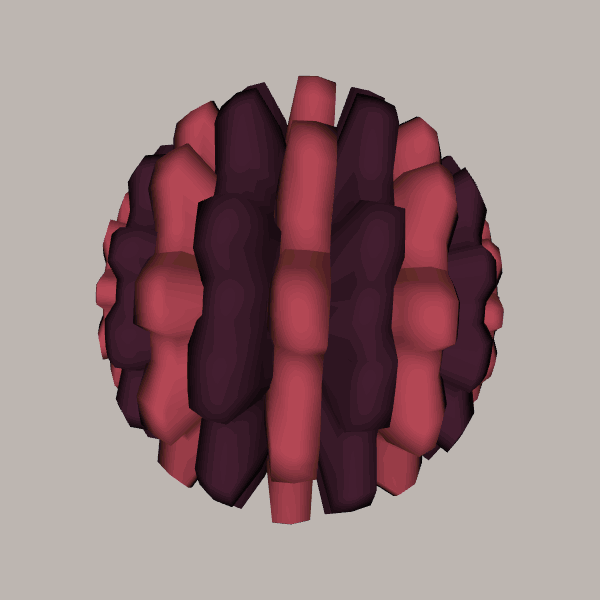
Background: light